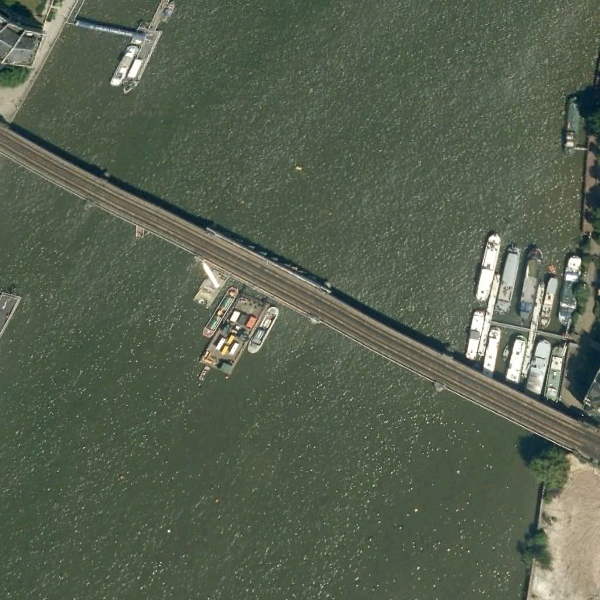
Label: Bridge